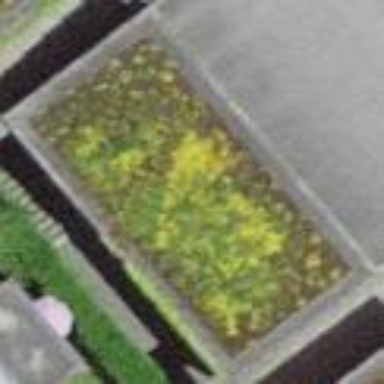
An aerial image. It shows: View of roof of building.